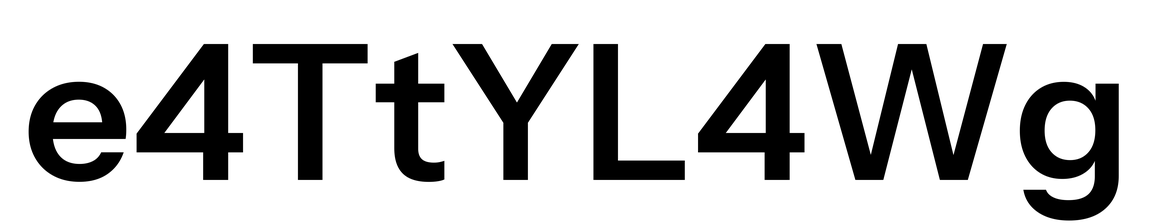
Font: InstrumentSans_SemiBold